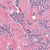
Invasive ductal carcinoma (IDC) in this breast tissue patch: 1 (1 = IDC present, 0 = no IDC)